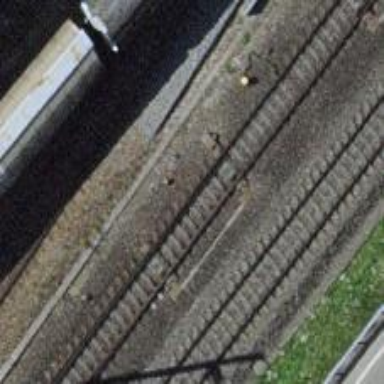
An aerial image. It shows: Railway switch.